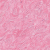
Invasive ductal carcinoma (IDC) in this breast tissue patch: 0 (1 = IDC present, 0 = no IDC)